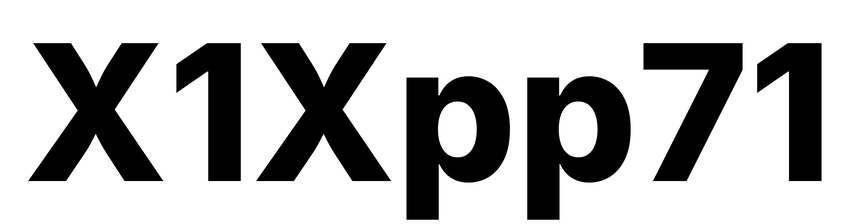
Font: Inter_ExtraBold